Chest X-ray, AP view. Patient: 54 years old, sex M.
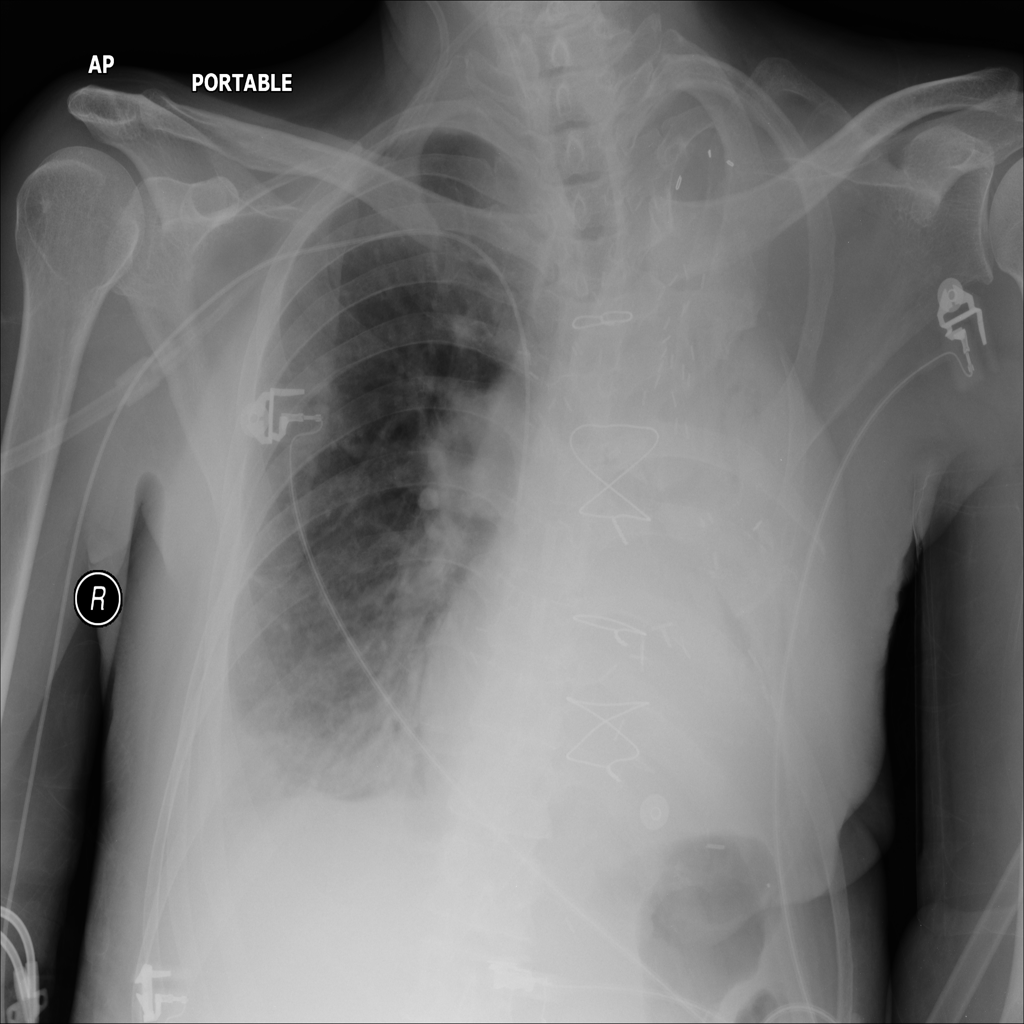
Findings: Consolidation